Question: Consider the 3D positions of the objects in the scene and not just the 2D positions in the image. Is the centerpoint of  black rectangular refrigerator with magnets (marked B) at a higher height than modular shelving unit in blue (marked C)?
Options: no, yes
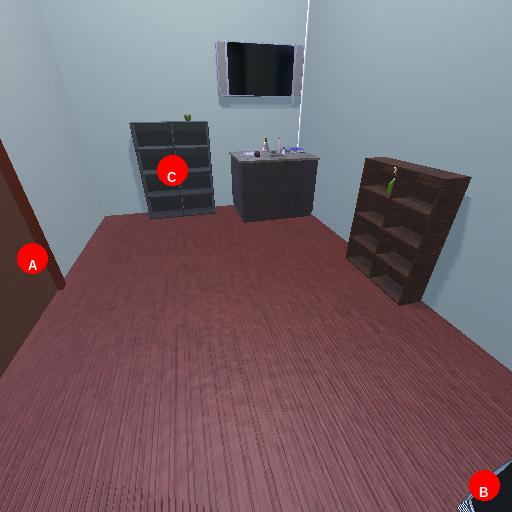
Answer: no